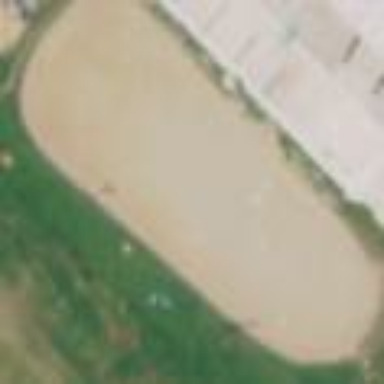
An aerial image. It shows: Equestrian pitch for leisure land activities.